Interaction volume radius: 10 \u00c5
Interaction volume height: 20 \u00c5
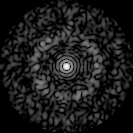
Disorder parameter: 0.8424